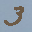
Label: 3